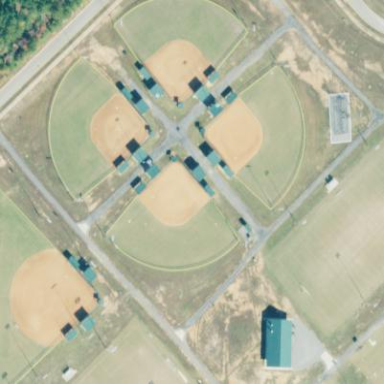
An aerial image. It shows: Softball pitch for leisure land activities.